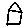
Label: house